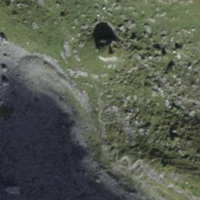
EUNIS habitat code: 23
Species observed at this site:
Gymnadenia rhellicani
Saxifraga aizoides
Anthus spinoletta